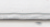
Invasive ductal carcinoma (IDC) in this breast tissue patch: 0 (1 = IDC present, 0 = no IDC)